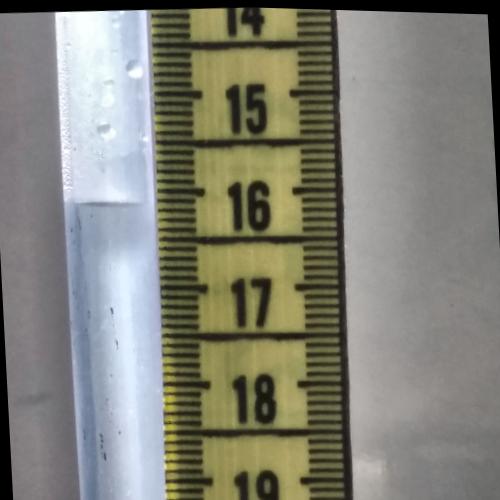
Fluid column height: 16.1 cm